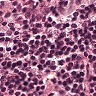
Metastatic tissue present: no